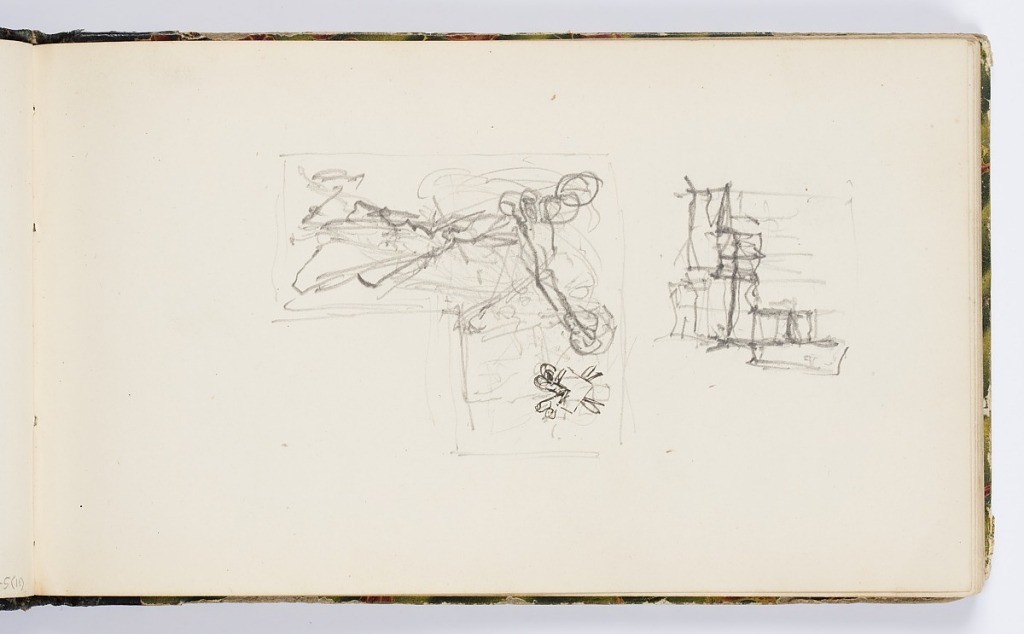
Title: Sketchbook Page
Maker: Kenyon Cox, American, 1856–1919
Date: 1875
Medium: Graphite on paper
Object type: Sketchbook folio
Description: Various indistinct sketches.